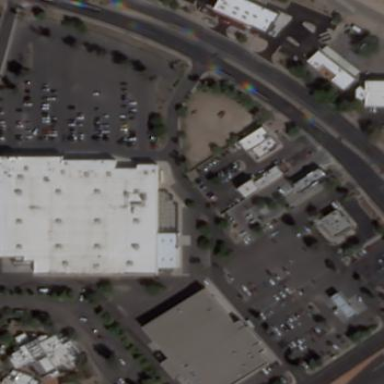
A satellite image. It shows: Retail area.